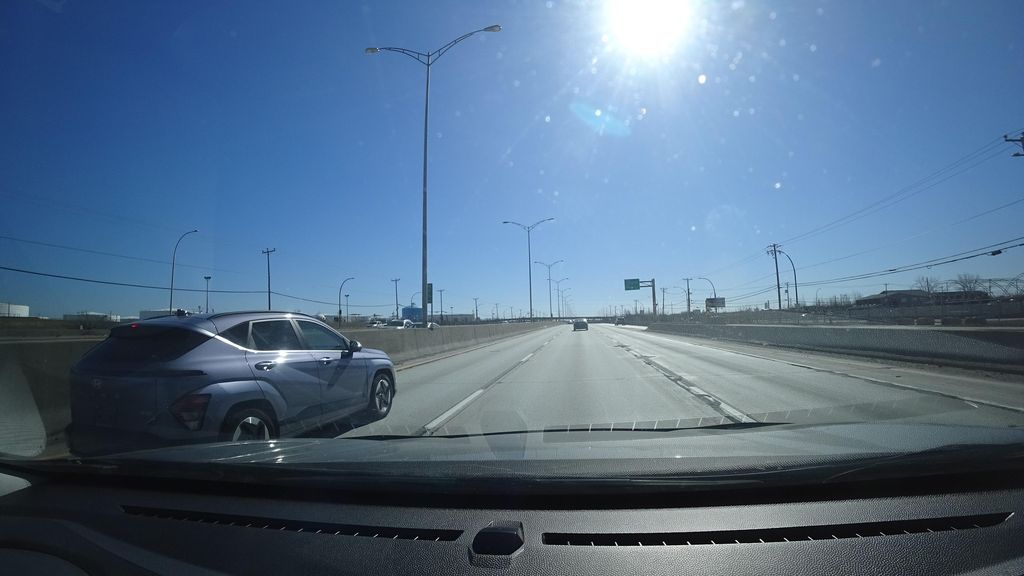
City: montreal